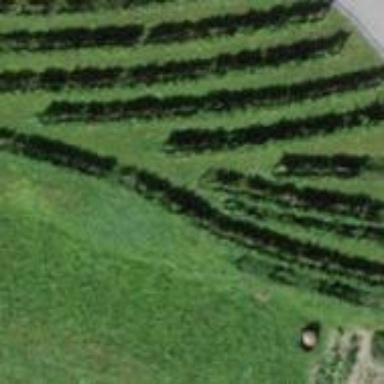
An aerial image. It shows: Vineyard with grape crops.